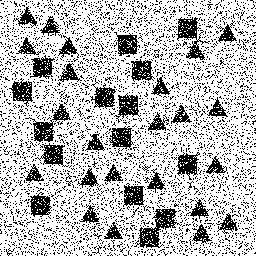
Squares: 15
Triangles: 23
Stars: 0
Total shapes: 38